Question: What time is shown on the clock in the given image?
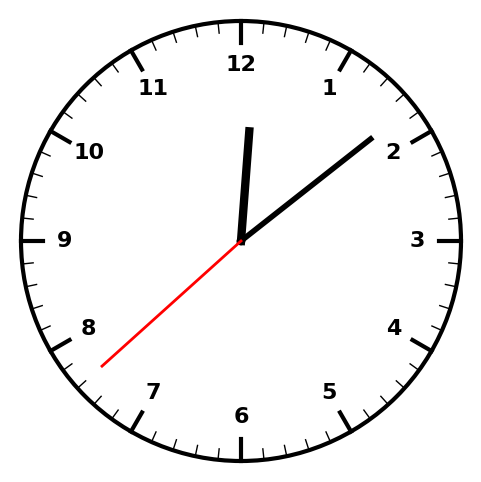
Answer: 12:08:38